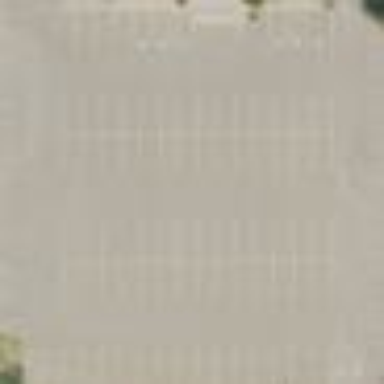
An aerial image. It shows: Parking area.